Question: When I goto 'TARGETS - Build Rules - All' in Xcode, I am seeing some files asking permission to copy to target.

What are those files?
Is it necessary to copy them to target?
What will happen after copying them to target?
I'm using xcode 4.6.
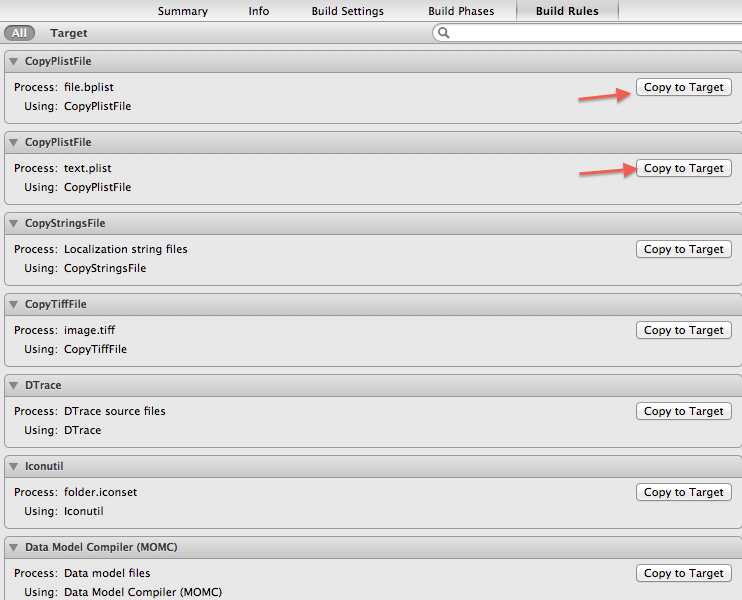
Answer: Build rules define what to do with the various files that have been added to the given target. Xcode includes a number of "built-in" rules for processing things like source files, image resources, etc. That's what you're seeing here.
You can hit the "Copy to Target" button to copy the rule from Xcode's read-only defaults into your target-defined rules so that you can modify it.